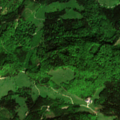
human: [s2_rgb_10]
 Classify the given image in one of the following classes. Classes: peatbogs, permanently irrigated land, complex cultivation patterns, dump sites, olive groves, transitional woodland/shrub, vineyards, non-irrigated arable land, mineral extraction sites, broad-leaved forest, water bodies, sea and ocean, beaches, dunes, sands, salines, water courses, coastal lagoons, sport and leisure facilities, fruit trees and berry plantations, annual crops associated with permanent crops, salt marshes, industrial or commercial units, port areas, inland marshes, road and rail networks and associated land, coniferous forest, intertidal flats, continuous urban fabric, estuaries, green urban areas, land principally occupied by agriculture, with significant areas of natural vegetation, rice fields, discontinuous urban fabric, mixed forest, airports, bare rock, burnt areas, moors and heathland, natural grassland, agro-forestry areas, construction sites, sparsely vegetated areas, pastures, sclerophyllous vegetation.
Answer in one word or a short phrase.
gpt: pastures, coniferous forest, mixed forest